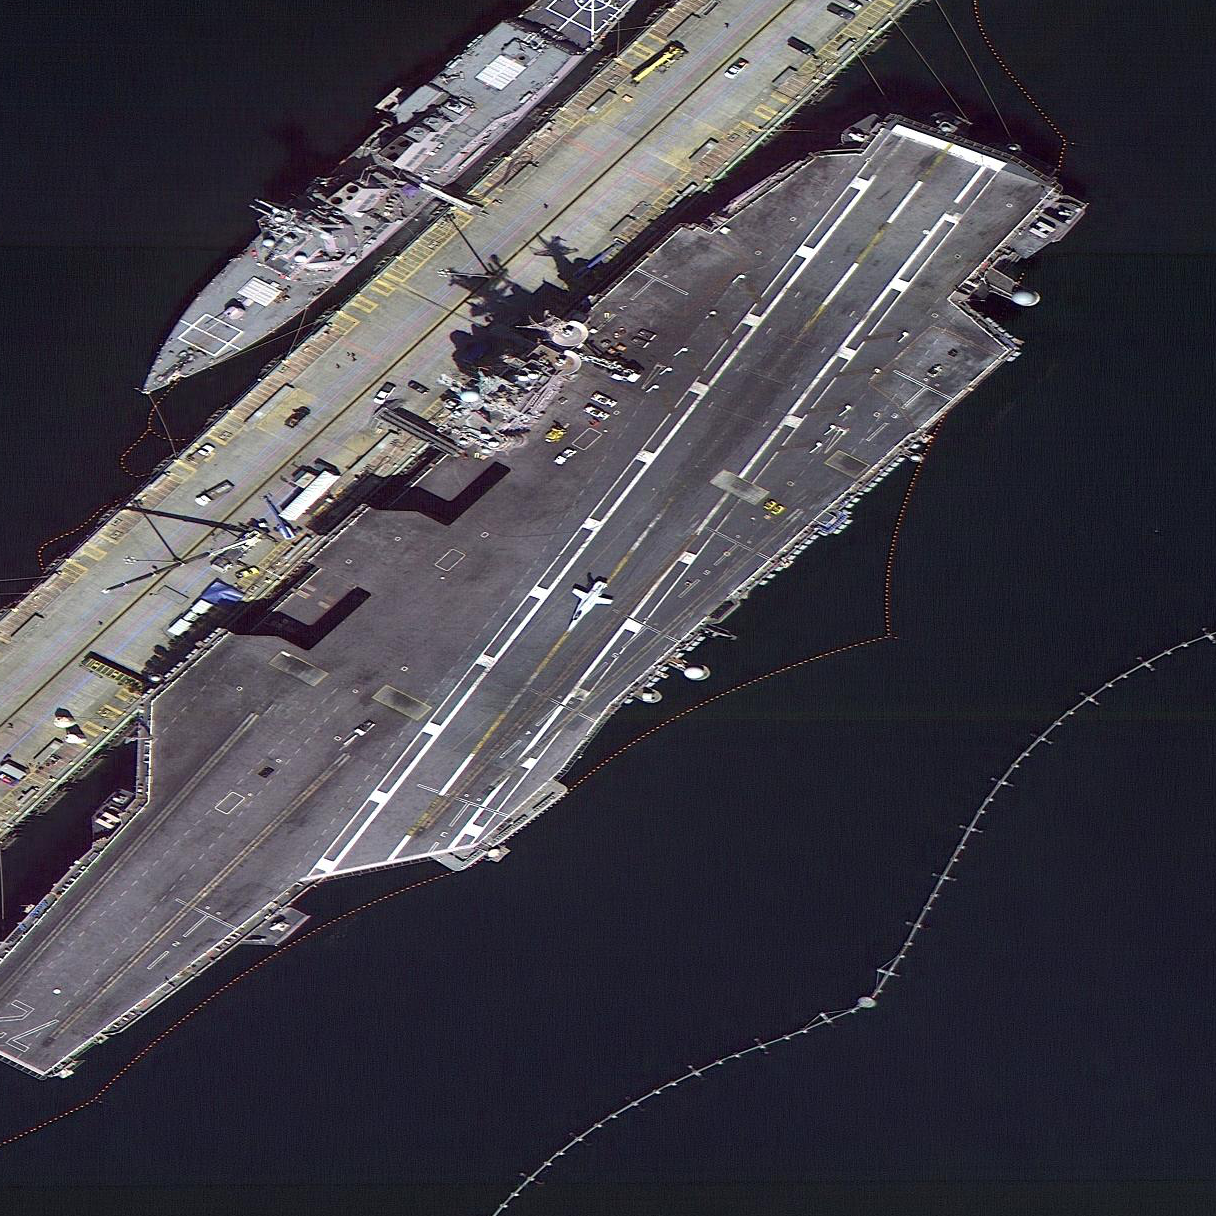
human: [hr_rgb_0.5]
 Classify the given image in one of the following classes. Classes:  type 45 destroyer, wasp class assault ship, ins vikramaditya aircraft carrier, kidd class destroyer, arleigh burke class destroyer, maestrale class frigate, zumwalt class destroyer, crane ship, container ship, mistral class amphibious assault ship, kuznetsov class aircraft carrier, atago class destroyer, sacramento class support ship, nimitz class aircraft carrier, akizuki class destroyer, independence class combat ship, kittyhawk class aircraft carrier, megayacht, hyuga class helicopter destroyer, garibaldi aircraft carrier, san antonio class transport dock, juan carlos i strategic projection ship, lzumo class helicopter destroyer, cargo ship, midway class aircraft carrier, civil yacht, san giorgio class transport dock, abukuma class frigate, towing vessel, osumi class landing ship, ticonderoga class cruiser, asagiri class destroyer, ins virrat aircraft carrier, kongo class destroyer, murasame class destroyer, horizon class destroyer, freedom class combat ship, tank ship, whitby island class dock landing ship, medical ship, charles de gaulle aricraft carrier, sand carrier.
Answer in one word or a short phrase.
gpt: Nimitz class aircraft carrier